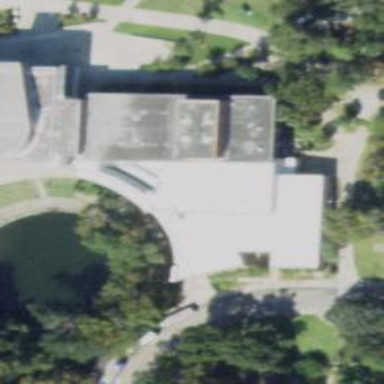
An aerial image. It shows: Grey university building with roofing colour of grey.